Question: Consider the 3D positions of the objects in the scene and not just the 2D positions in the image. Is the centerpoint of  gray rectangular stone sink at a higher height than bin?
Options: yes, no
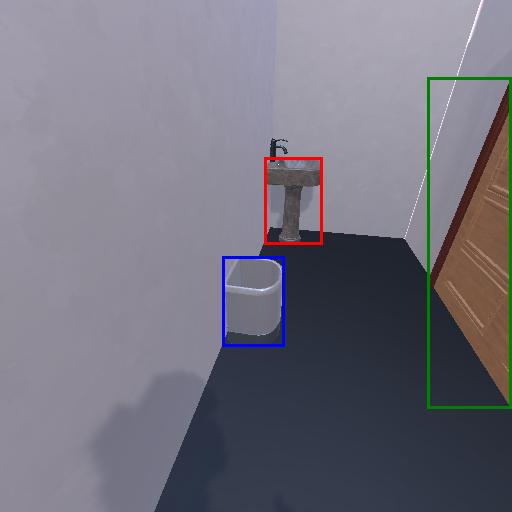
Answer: yes